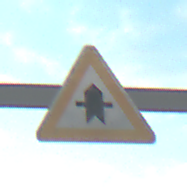
Verkehrszeichen: Vorfahrt
Umgebung: Outdoor, RoadRail
Tageszeit: SunriseSunset
Wetter: PartlyCloudy
Licht: Natural
Jahreszeit: NotSpecified
Kontrast: HighContrast